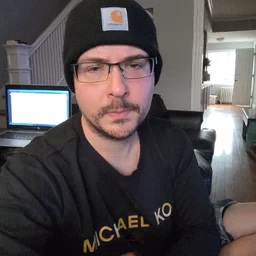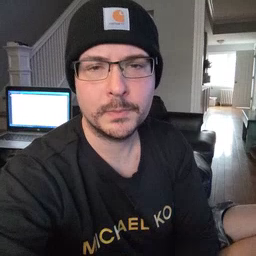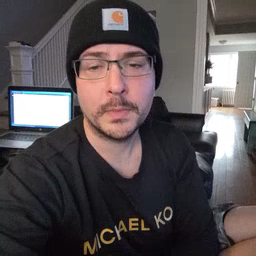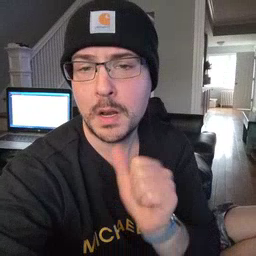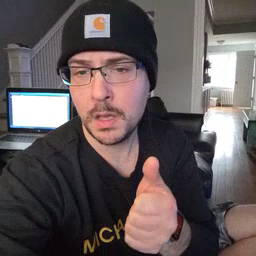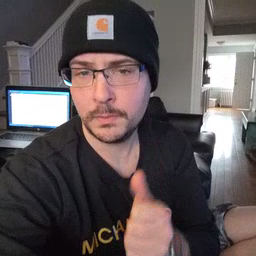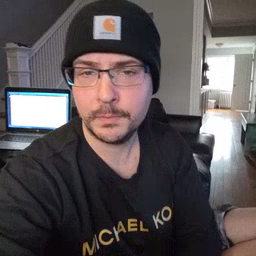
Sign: not